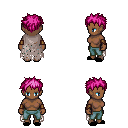
a pixel art fantasy rpg character, female body template, human, dark skin, gray tattered cape, teal pants, pink bedhead hairstyle, leather bracers, black slippers, four views (front, back, left, right), 2x2 character sprite sheet, small pixel art, hard edges, no anti-aliasing